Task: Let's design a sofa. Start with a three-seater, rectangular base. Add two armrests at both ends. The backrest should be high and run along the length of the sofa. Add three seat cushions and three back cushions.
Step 223:
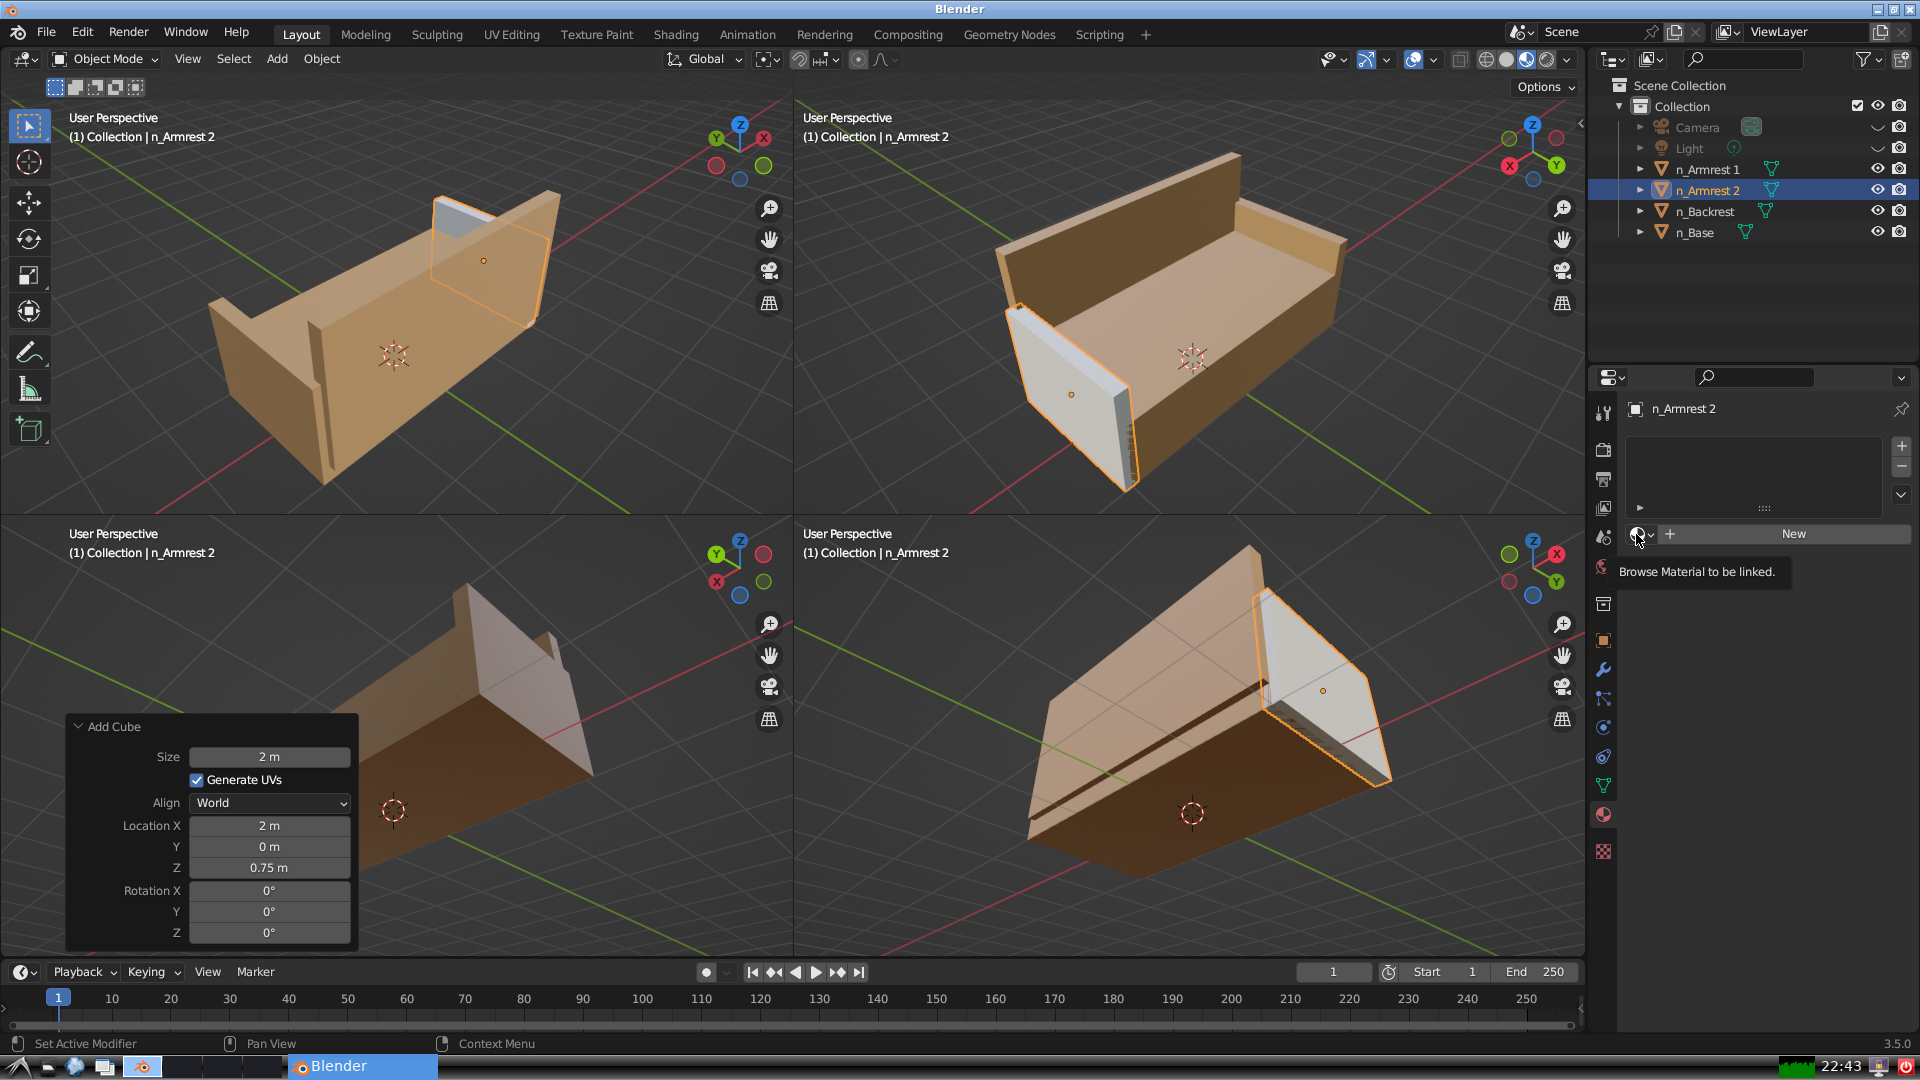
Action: click: no